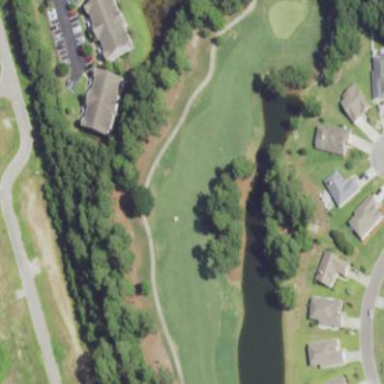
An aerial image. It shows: Lush grass fairway on golf course.